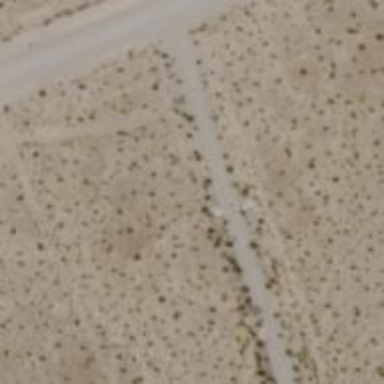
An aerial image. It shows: Historic road track.